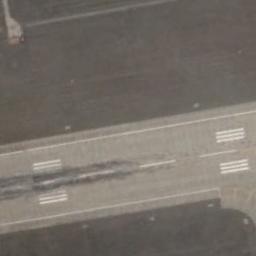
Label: runway